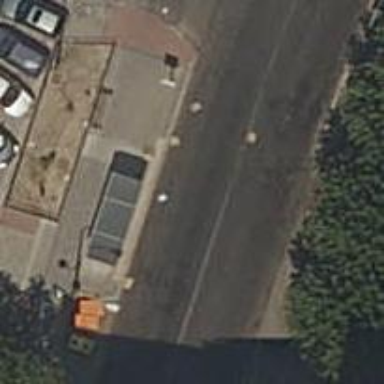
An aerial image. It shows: Public transport stop position.